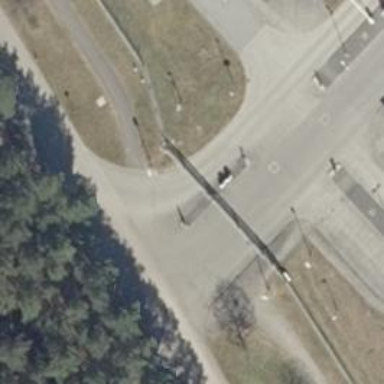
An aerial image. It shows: Asphalt service road.